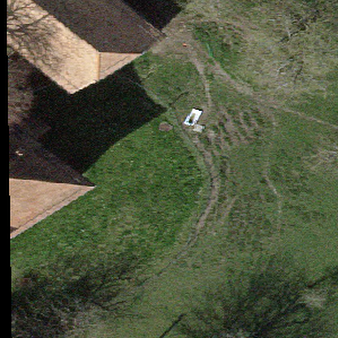
Label: other